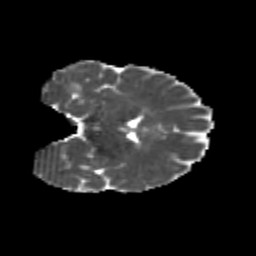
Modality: MD
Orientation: coronal
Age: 24
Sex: female
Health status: healthy
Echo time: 0.074 s